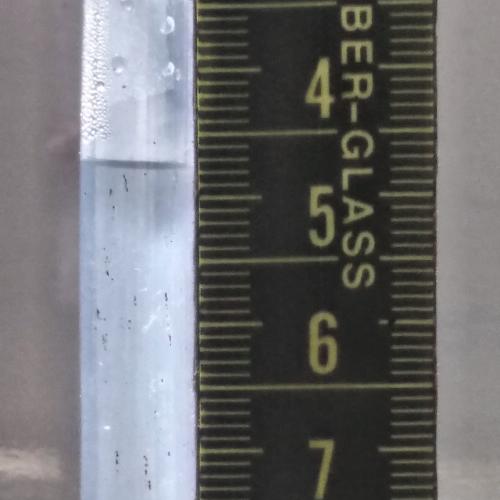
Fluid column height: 4.8 cm